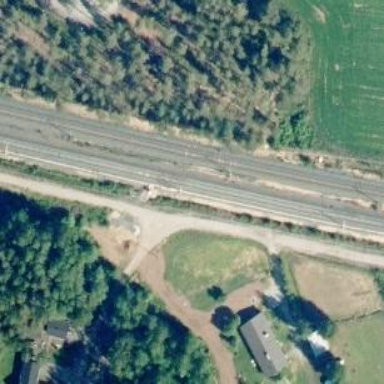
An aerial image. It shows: Railway signal.